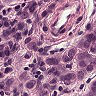
Metastatic tissue present: yes